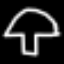
Label: mushroom